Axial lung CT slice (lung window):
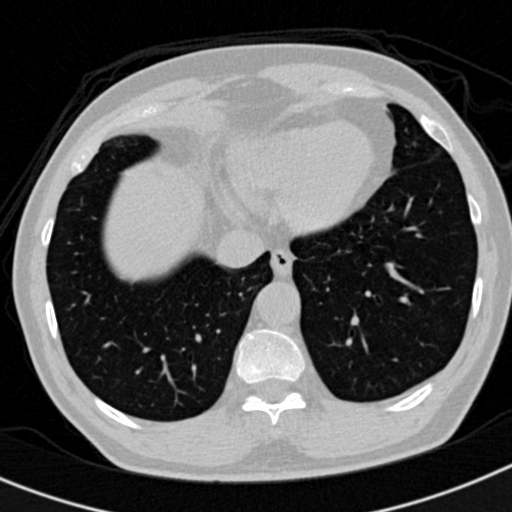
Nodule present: no